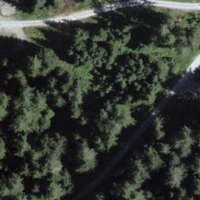
EUNIS habitat code: 43
Species observed at this site:
Petasites albus